Question: I can't set any value for input data, while debugging my procedure in Oracle SQL Developer.
When I try to change the value from NULL to any other I getting the following error. What is the problem? What does , and how can I fix this?

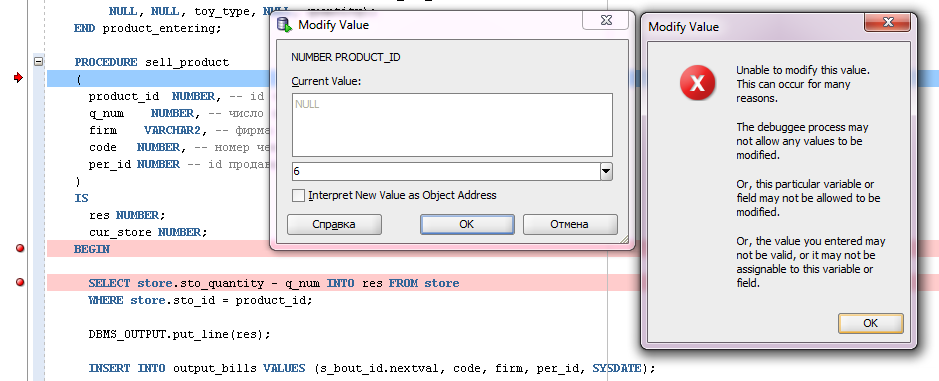
Answer: I think the problem is that you cannot modify the value of a parameter. I ran a quick test and was able to change the value of a variable, but got the same error message as you when I tried to modify a parameter.
There's no way to be sure though, Oracle debugging is a mess. The DBMS_DEBUG documentation is wrong. And there isn't any useful information for DBMS_DEBUG_JDWP, which is what SQL Developer uses.
You'll have to change the value before it is passed to the procedure, if possible.